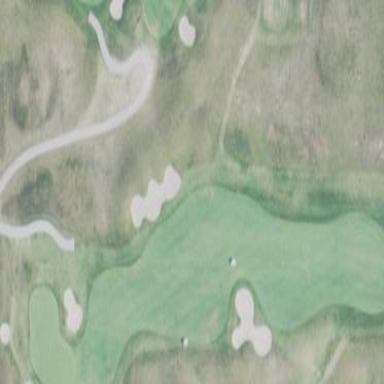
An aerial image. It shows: Area with grass used as rough in golf course.